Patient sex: F
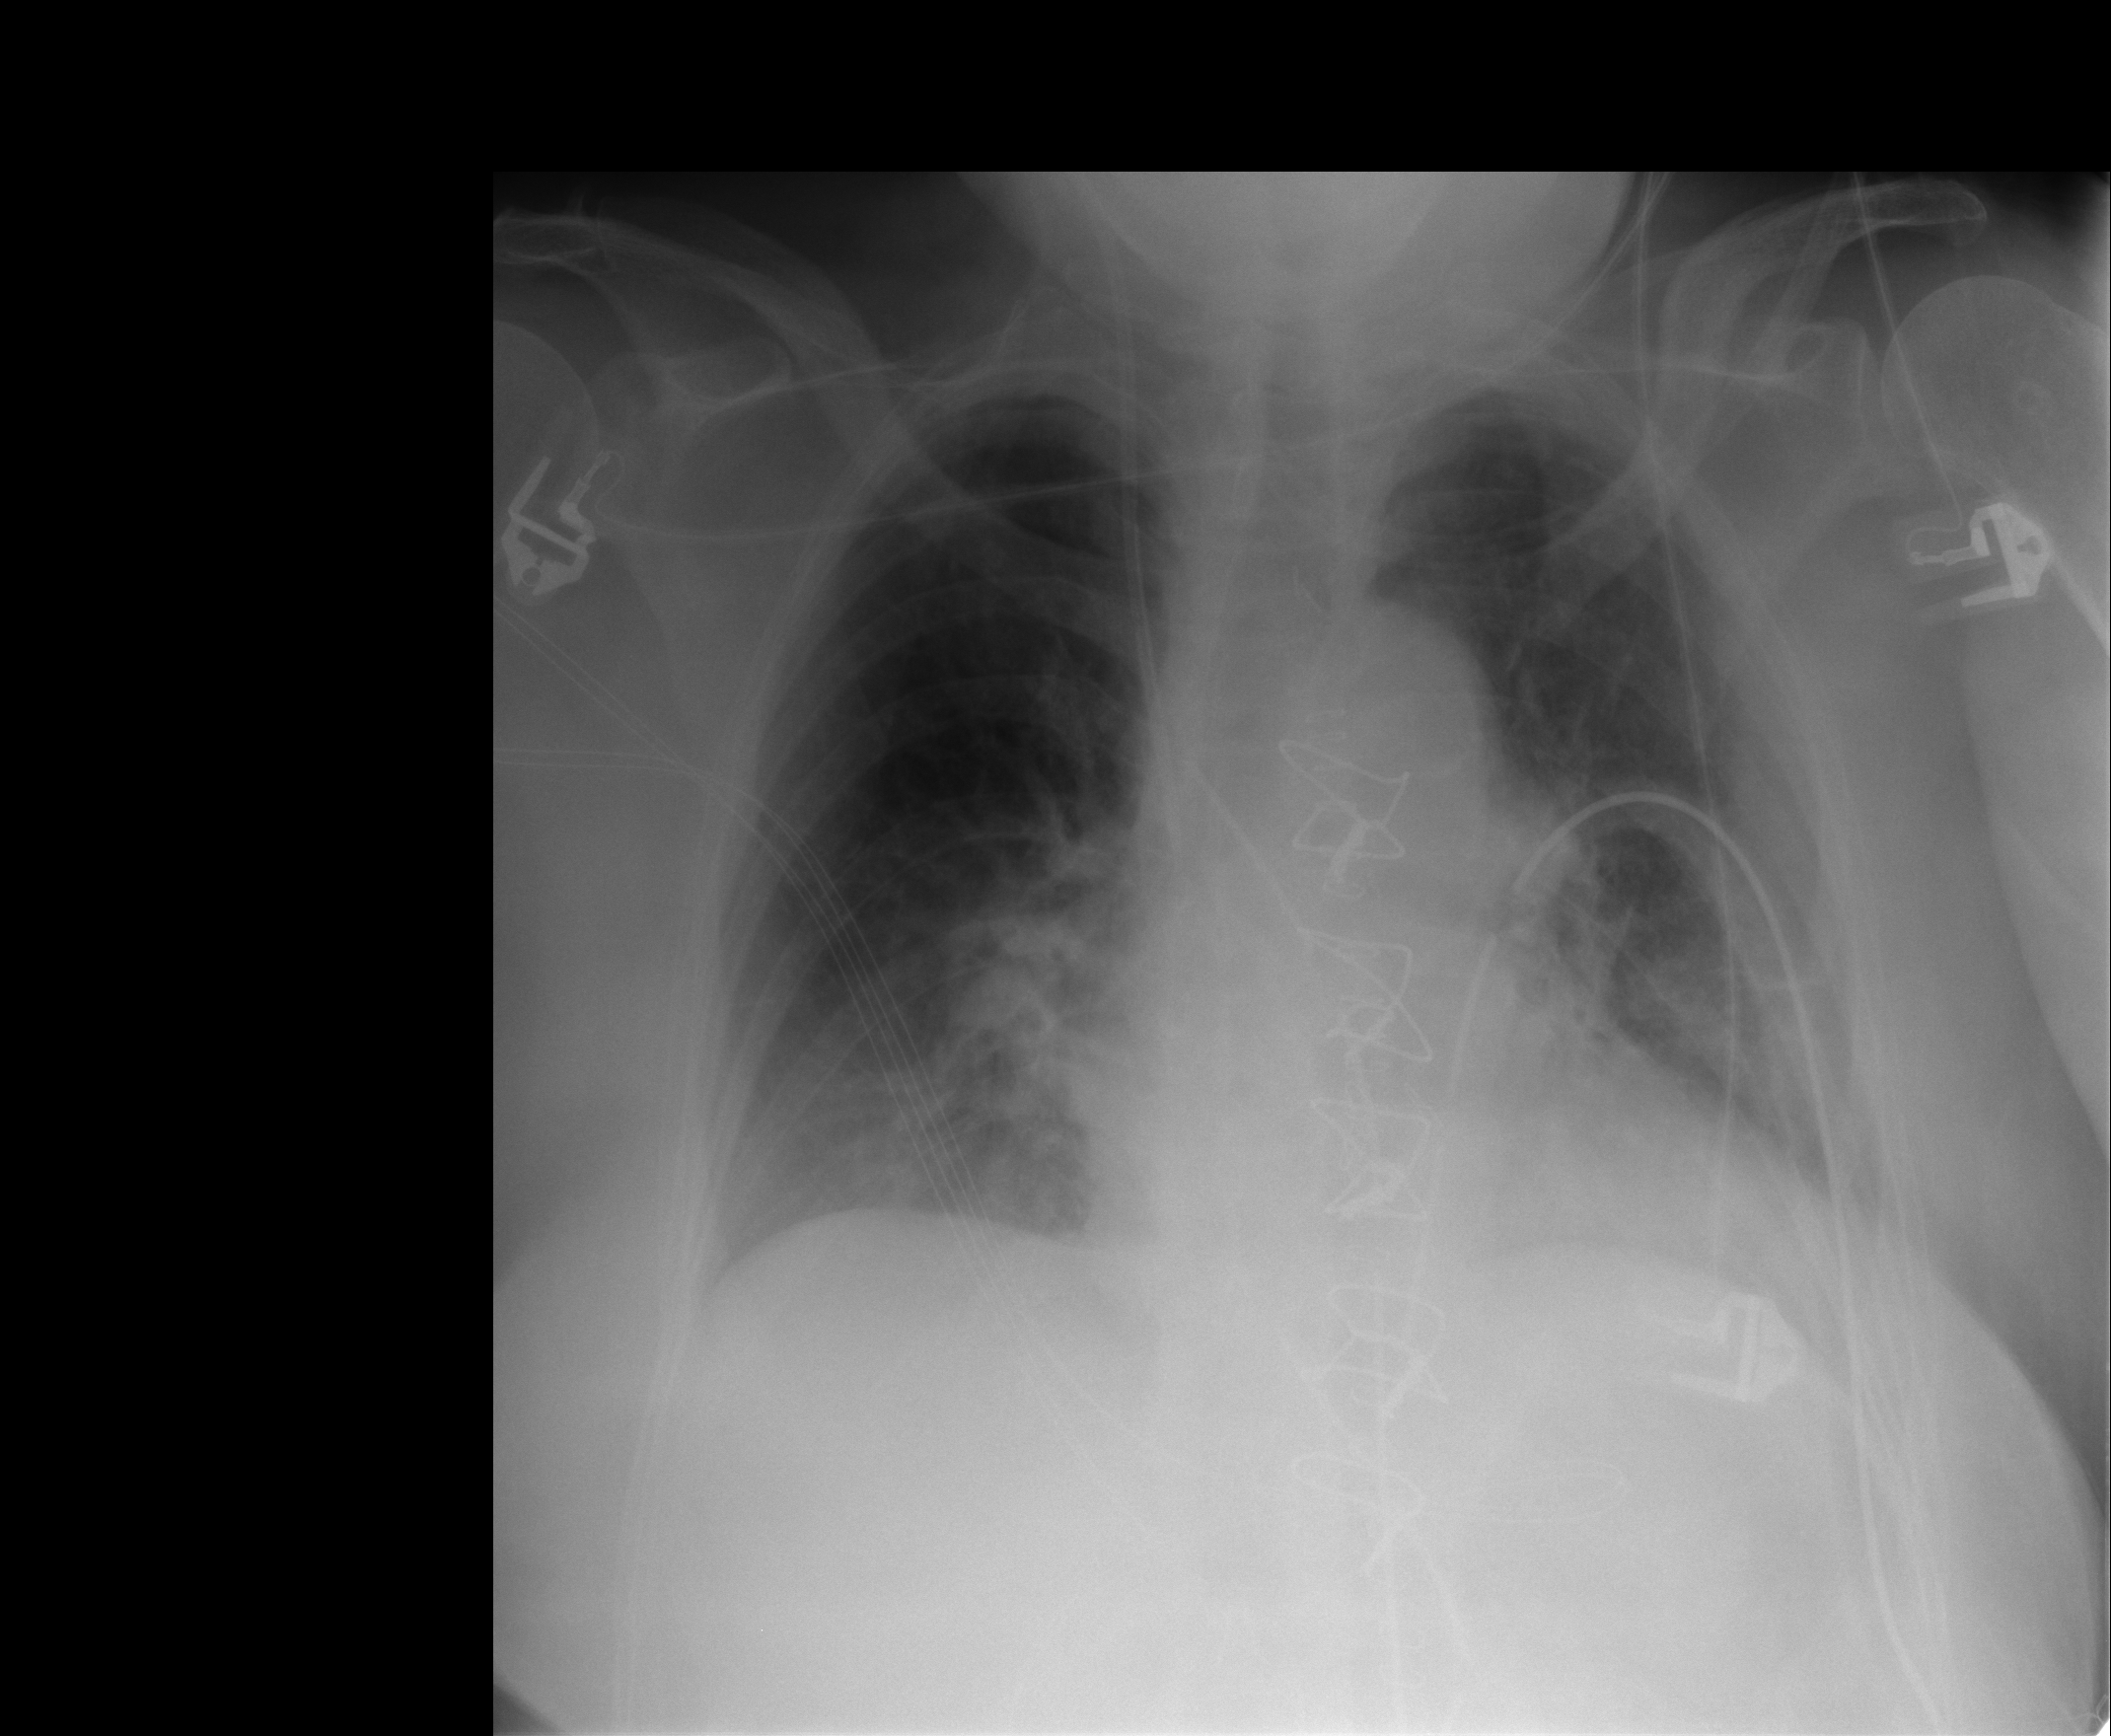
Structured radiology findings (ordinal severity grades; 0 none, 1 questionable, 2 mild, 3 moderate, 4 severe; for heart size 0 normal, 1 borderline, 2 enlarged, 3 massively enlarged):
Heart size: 2
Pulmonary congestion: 0
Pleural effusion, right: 0
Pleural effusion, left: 0
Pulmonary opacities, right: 1
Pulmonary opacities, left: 0
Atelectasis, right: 1
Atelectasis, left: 2